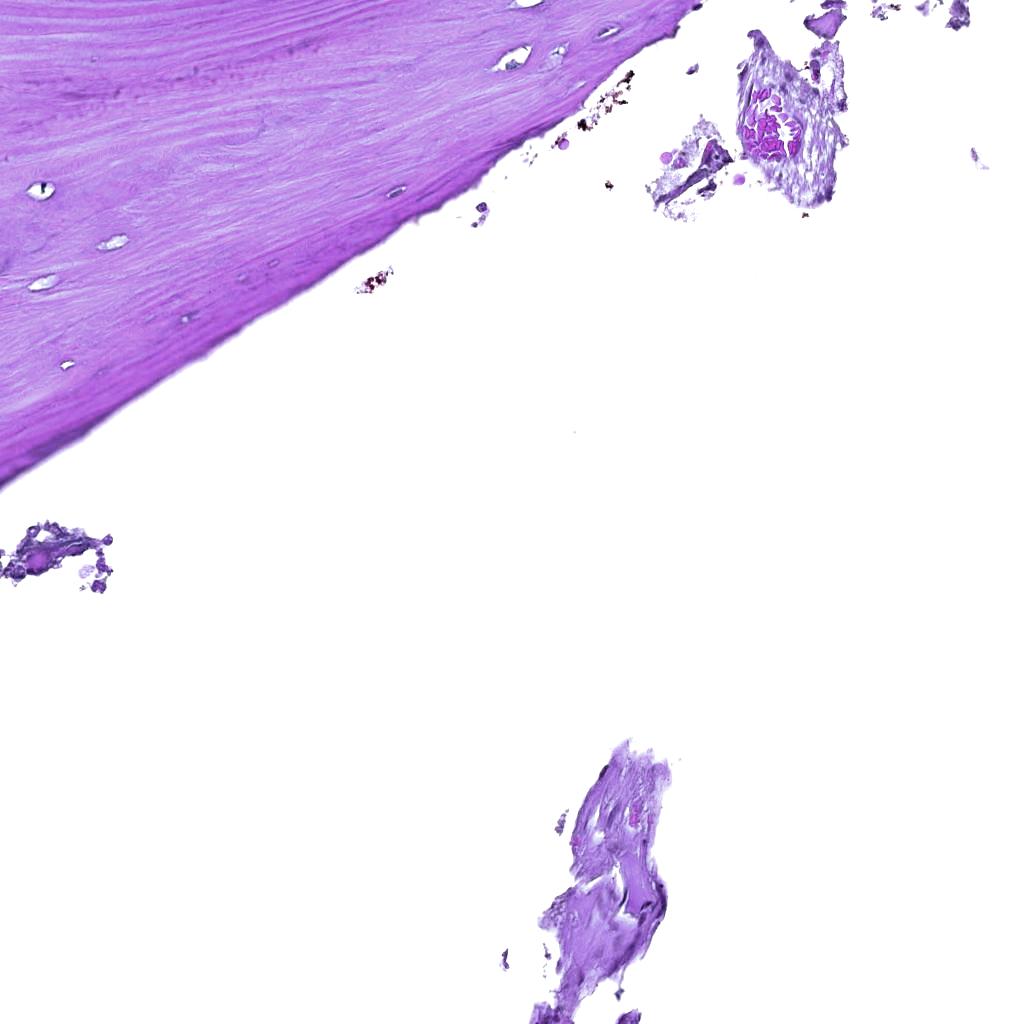
Label: Non-Tumor